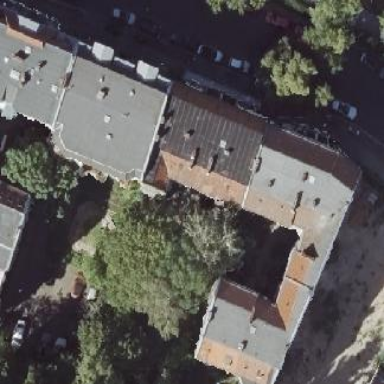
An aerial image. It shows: Apartment building with double saltbox roof shape.